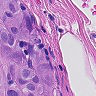
Metastatic tissue present: yes